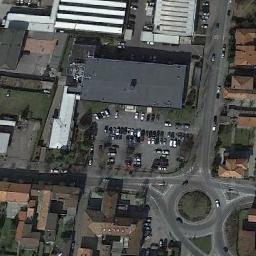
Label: roundabout